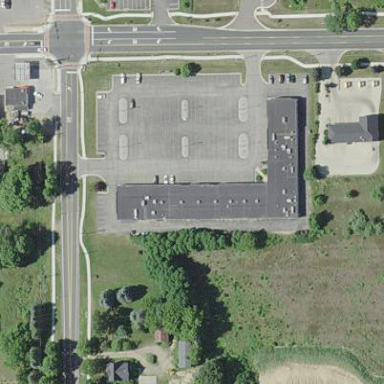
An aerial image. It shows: Retail building.